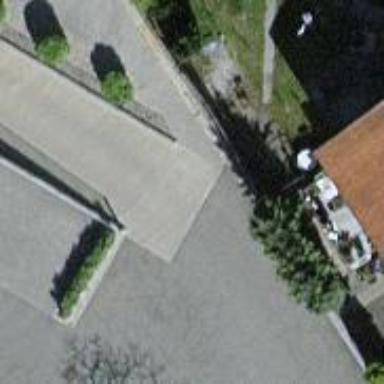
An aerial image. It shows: Paved driveway road for service purposes.